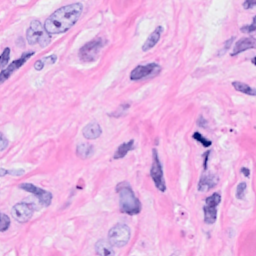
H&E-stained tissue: Breast